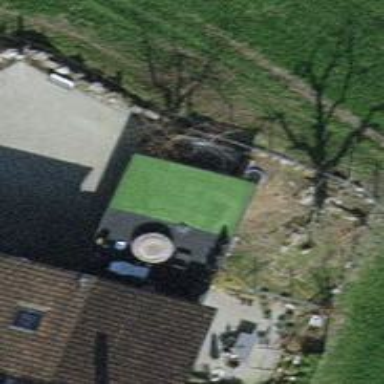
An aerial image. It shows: Carport building.